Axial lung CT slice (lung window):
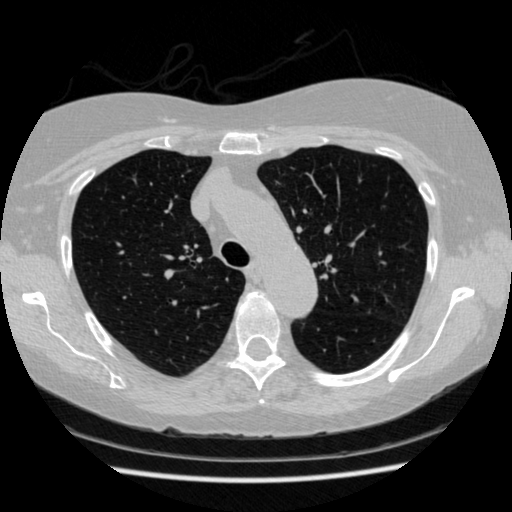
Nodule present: no